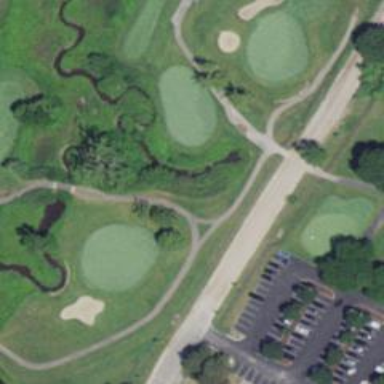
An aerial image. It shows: Service road used as golf cart path.